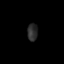
Tissue: skin
Cell type: Epithelial cells
Senescence score: 0.6978
Nuclear area (px): 179
Mean DAPI intensity: 43.559